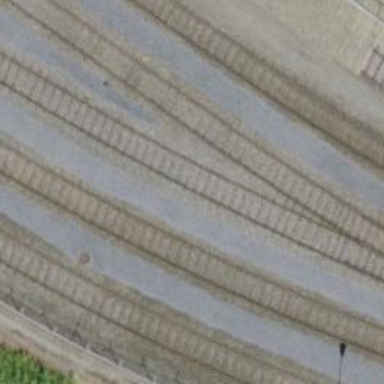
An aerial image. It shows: Single railway spur track.